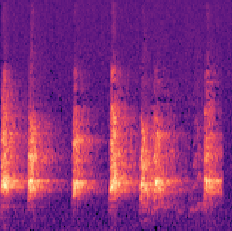
Sound class: Dog